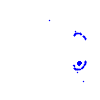
Particle: electron